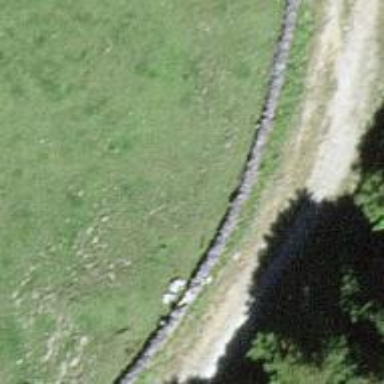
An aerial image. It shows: Wall is shown in the image.